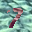
Label: 7